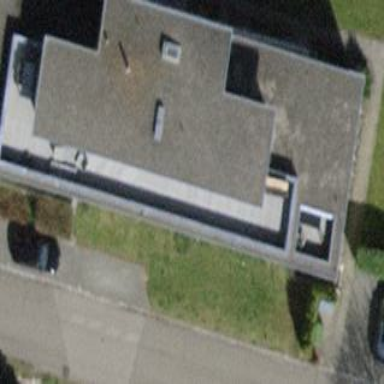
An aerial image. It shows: View of apartment building.